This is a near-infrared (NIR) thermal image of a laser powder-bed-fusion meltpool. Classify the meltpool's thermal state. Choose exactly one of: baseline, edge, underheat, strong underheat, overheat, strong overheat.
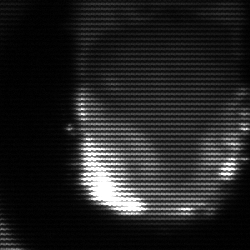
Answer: baseline